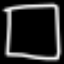
Label: square